An envelope spectrum derived from a bearing vibration measurement is shown; the reference markers locate BPFO, BPFI, BSF and FTF for this bearing geometry and shaft speed. Classify the bearing condition as one of: normal, inner_race, outer_race, ball.
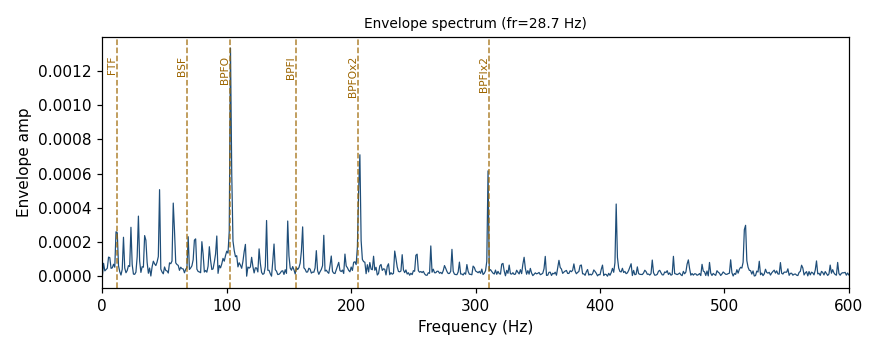
Answer: outer_race